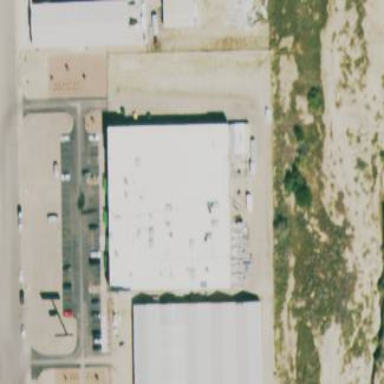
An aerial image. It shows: Commercial building.